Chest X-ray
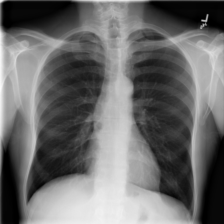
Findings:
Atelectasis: negative
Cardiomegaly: negative
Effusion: negative
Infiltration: negative
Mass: negative
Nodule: negative
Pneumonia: negative
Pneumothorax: negative
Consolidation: negative
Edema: negative
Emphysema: negative
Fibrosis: negative
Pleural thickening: negative
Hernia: negative